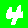
Digit: 4